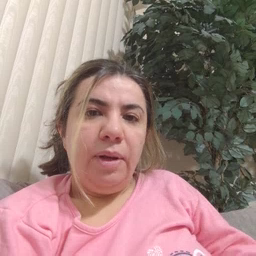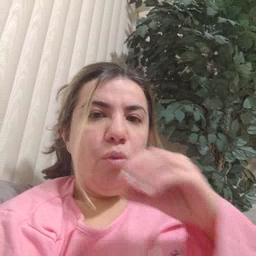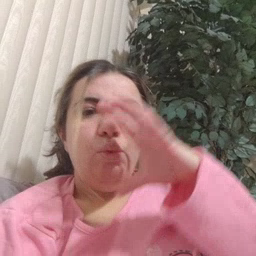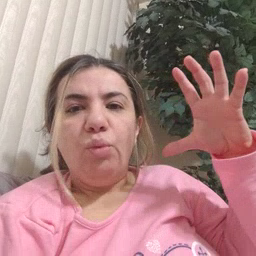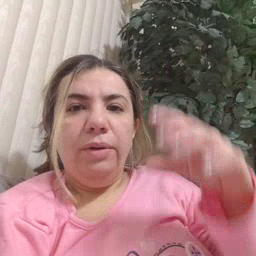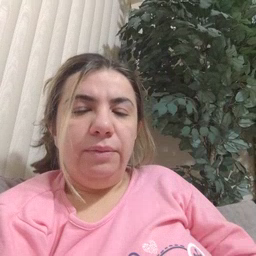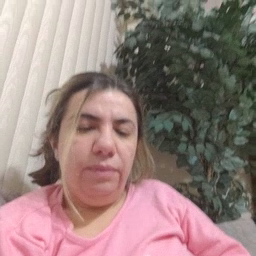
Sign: balloon